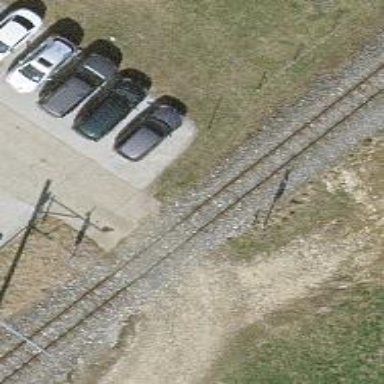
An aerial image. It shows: Level crossing along the railway.